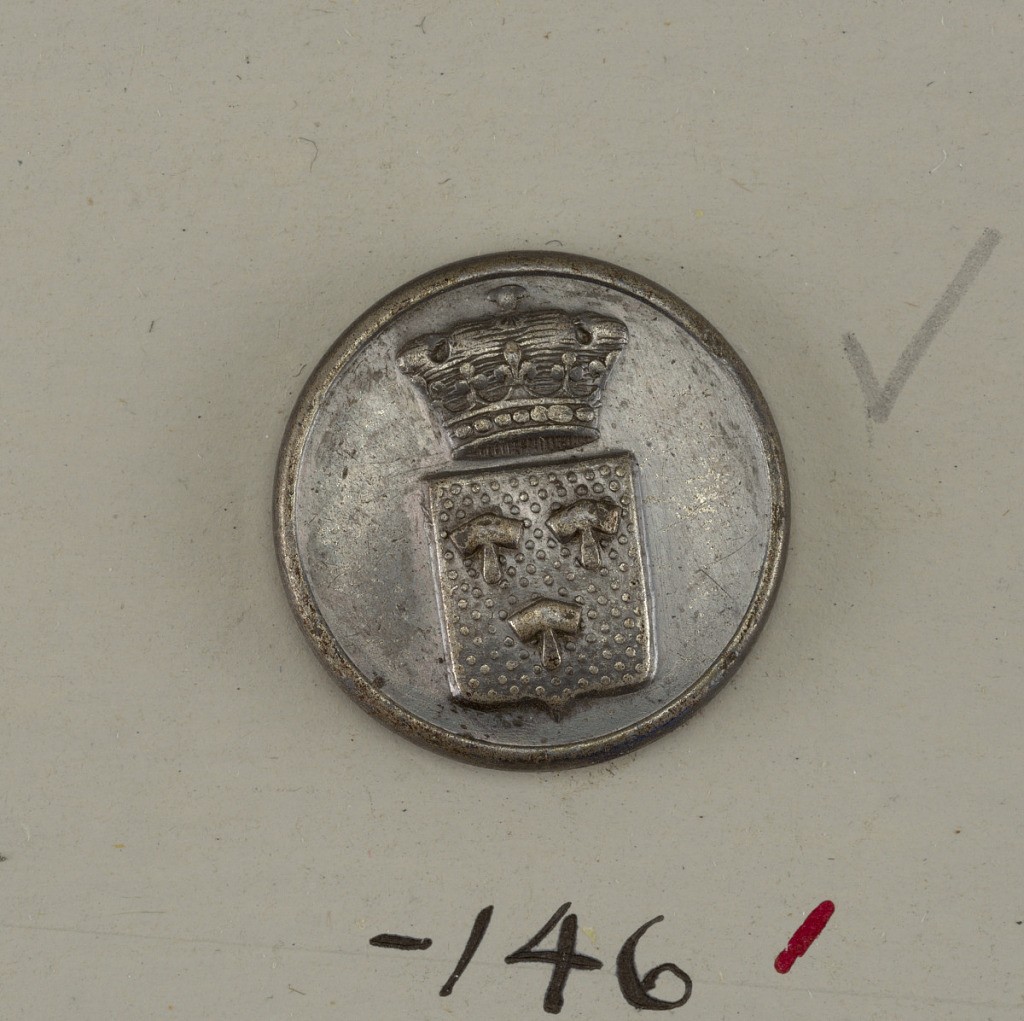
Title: Button
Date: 19th century
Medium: Silver
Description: Flat button with ornament showing a shield with heraldic devices under a crown. Brass back and shank.

On card E